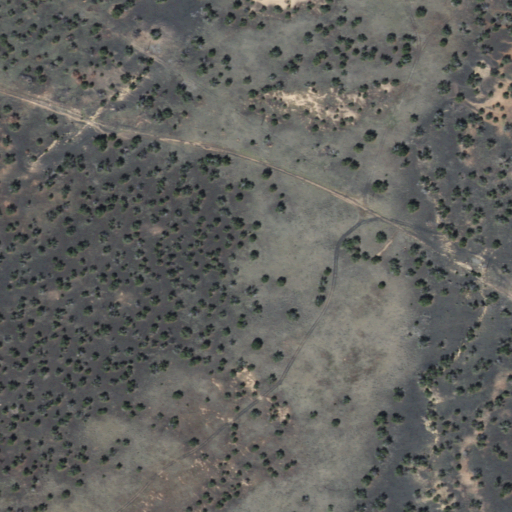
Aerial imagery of depression(s) in Arizona named Red House Basin containing shrub and grassland